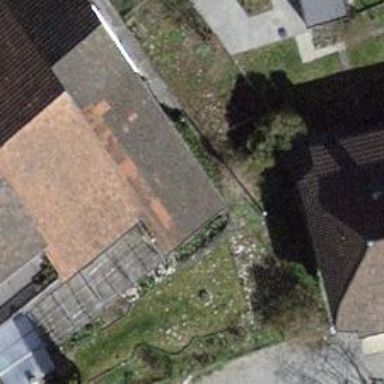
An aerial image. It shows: Building with tiled roof.